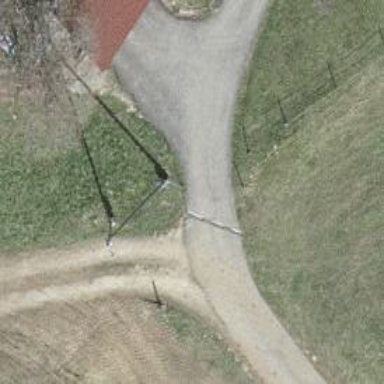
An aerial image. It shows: Service road with unpaved surface.